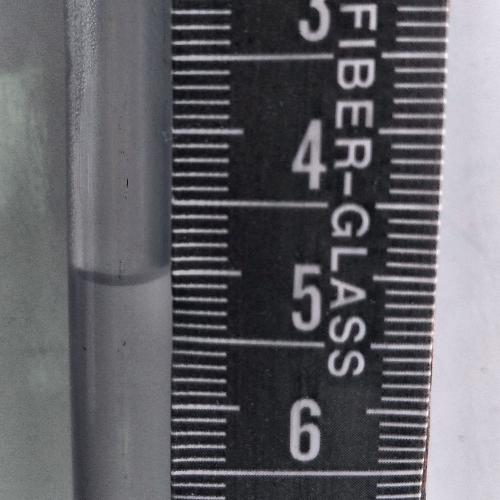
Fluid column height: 5.1 cm